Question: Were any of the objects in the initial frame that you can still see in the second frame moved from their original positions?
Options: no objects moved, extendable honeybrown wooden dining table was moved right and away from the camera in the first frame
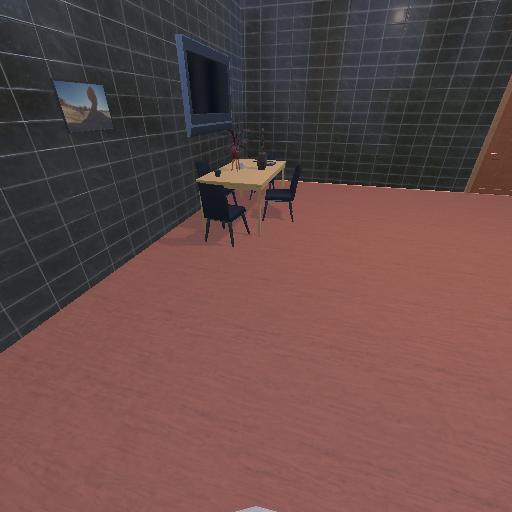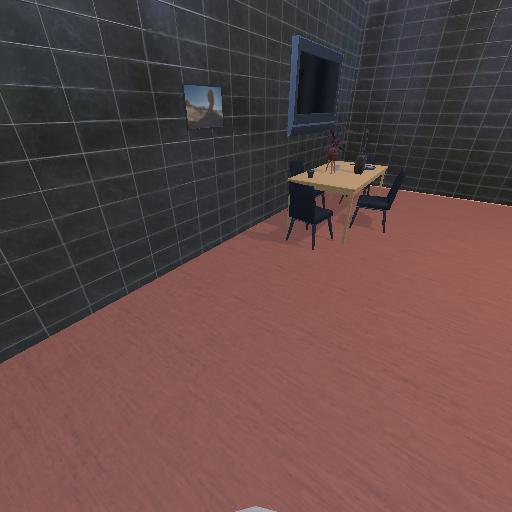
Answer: no objects moved